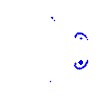
Particle: electron